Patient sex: F
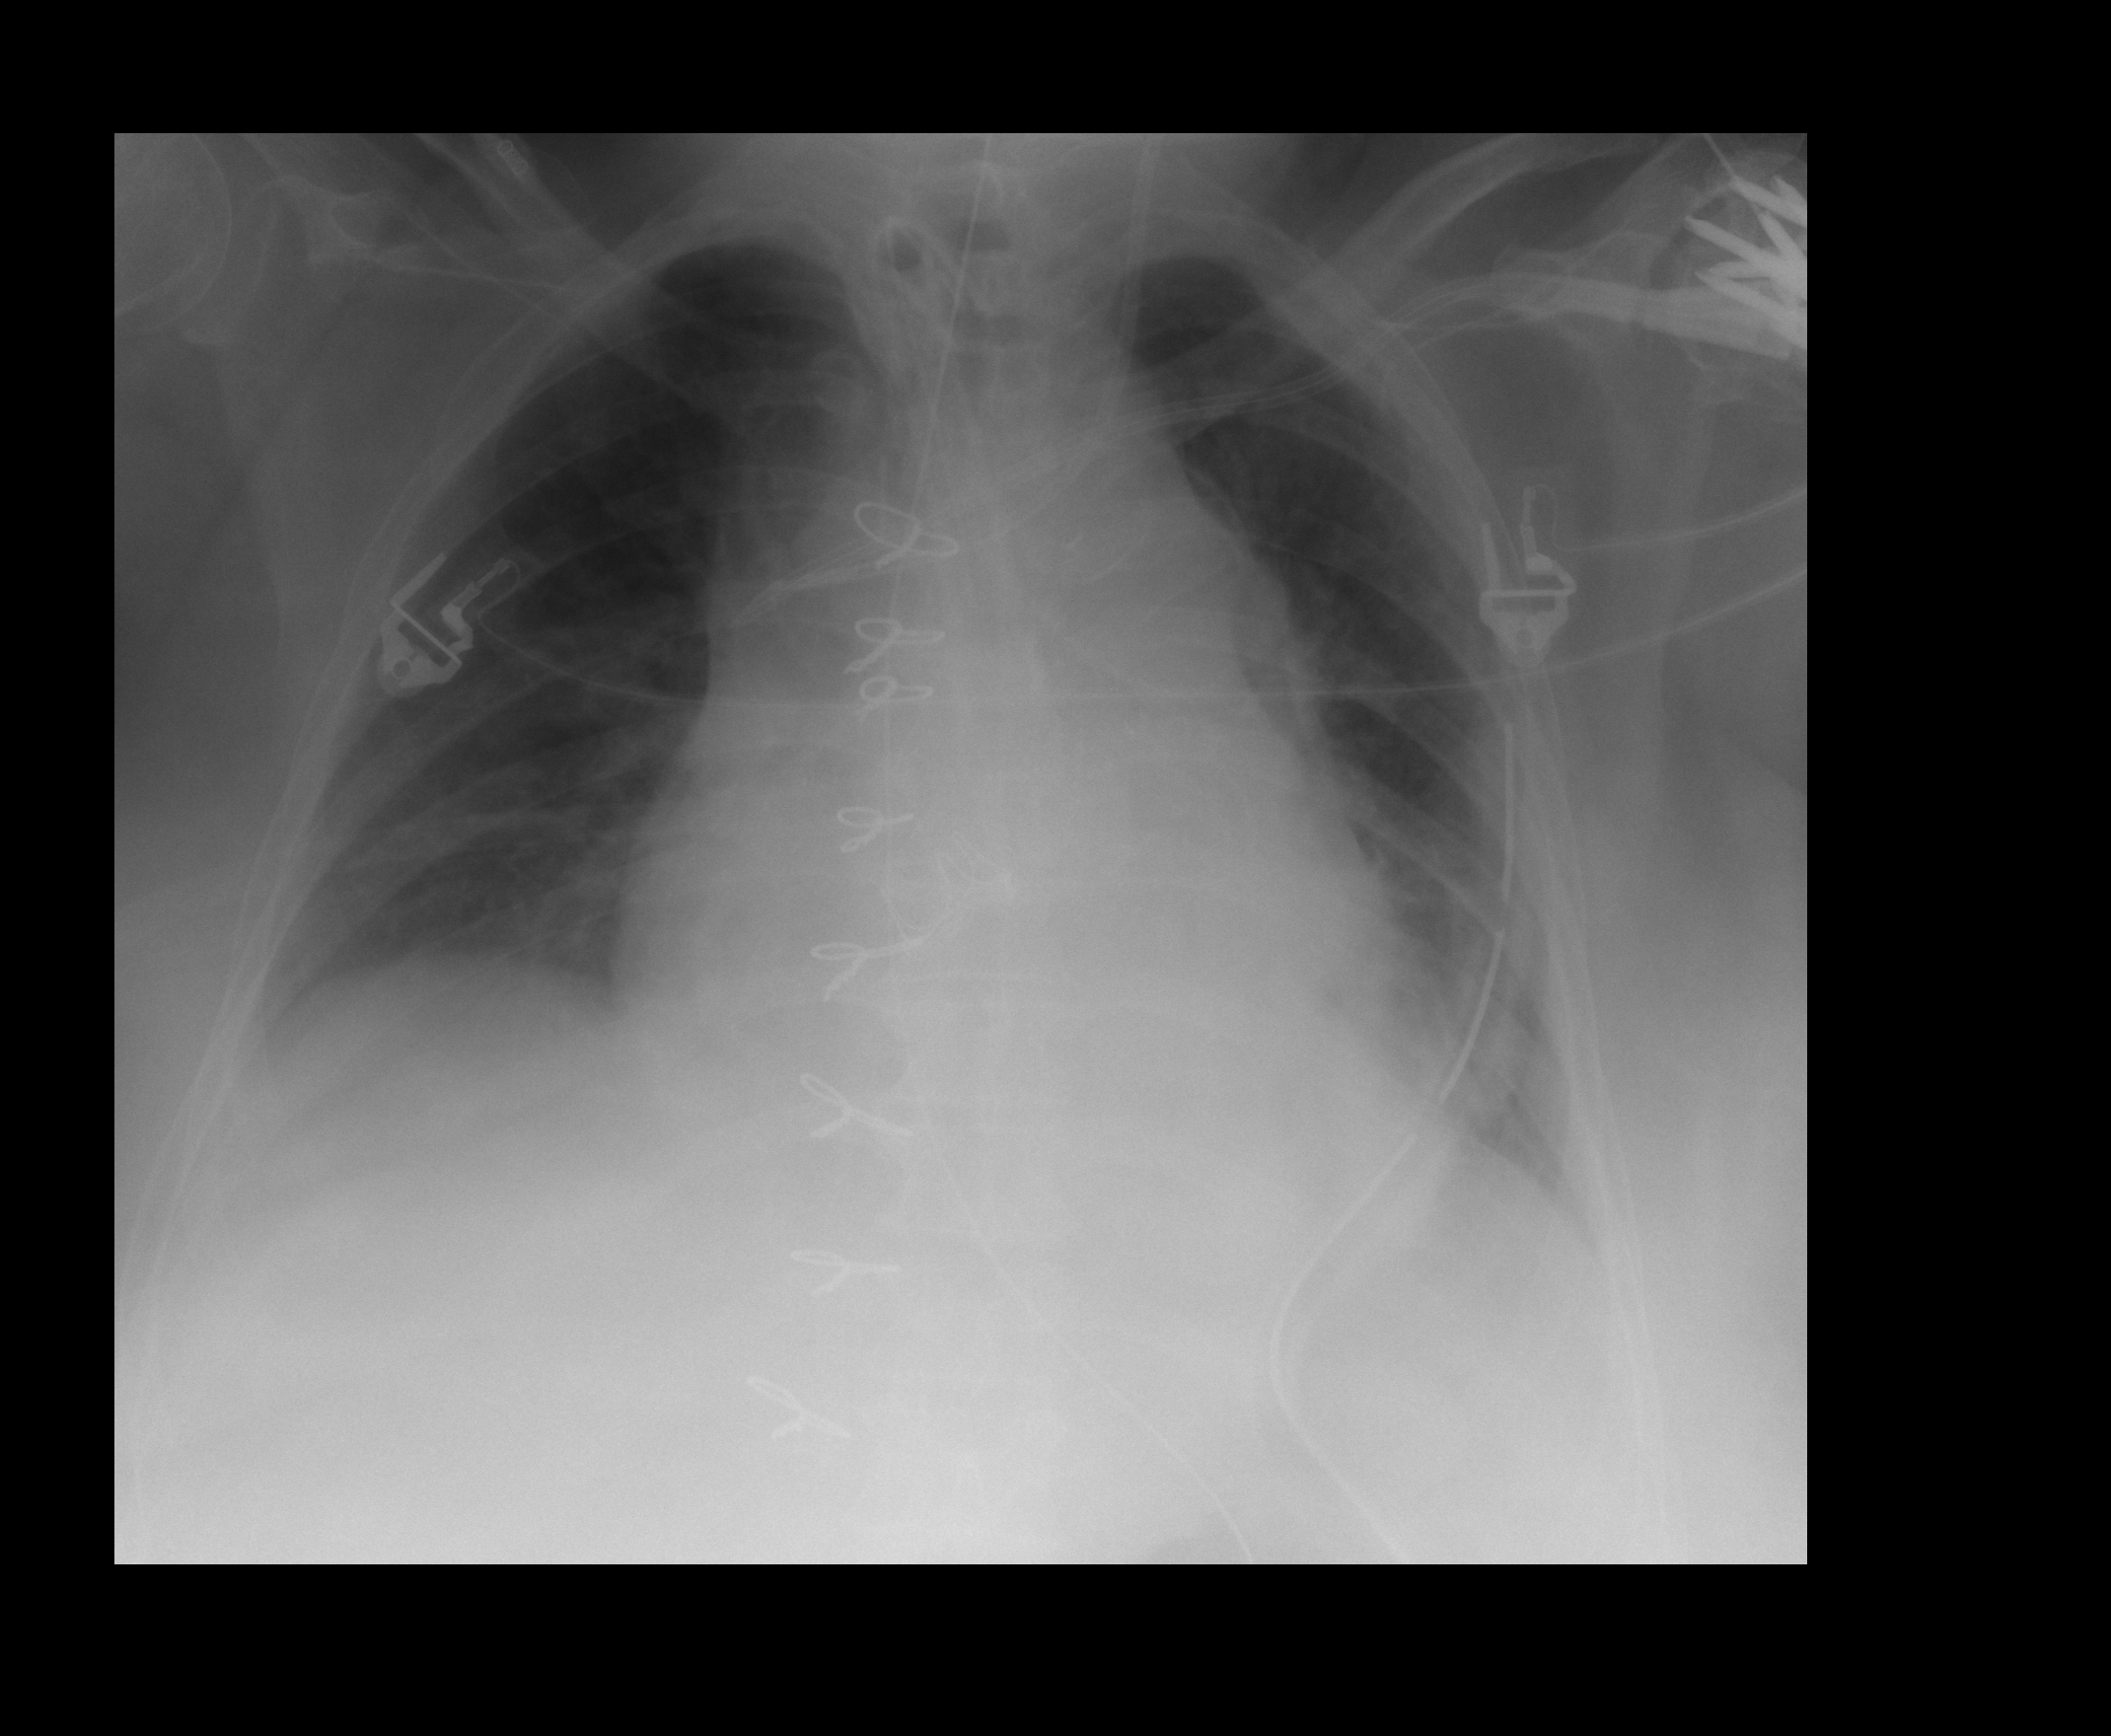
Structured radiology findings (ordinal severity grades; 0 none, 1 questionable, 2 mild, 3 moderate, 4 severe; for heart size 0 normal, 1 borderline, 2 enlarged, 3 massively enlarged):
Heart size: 2
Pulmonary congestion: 0
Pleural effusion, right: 2
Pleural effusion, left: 2
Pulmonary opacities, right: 0
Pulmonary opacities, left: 0
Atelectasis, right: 2
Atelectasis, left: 2